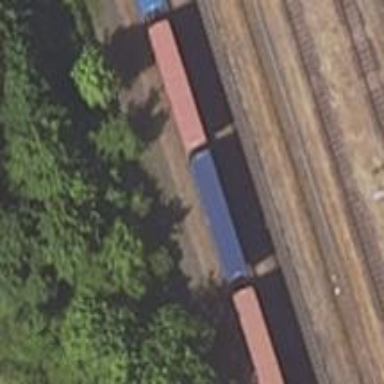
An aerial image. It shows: Railway yard.